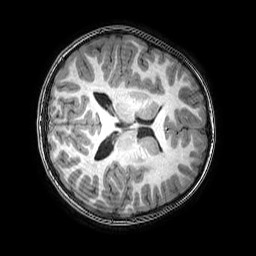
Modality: T1w
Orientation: axial
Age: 6
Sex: female
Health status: healthy